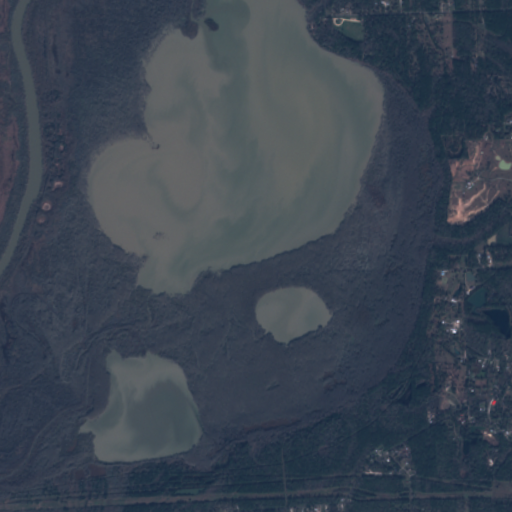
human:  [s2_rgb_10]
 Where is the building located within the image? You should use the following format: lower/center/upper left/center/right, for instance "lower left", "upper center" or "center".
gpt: There is no building in the image.